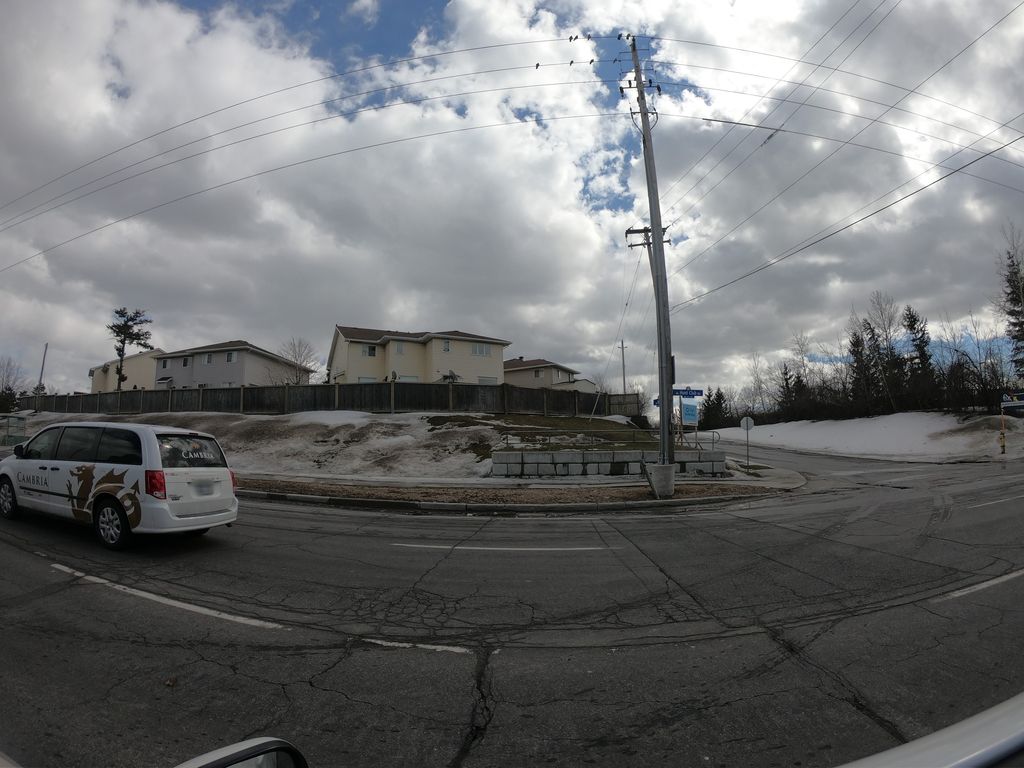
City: ottawa-gatineau